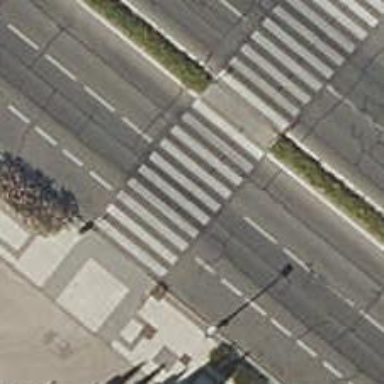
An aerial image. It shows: Unmarked zebra crossing on footway.